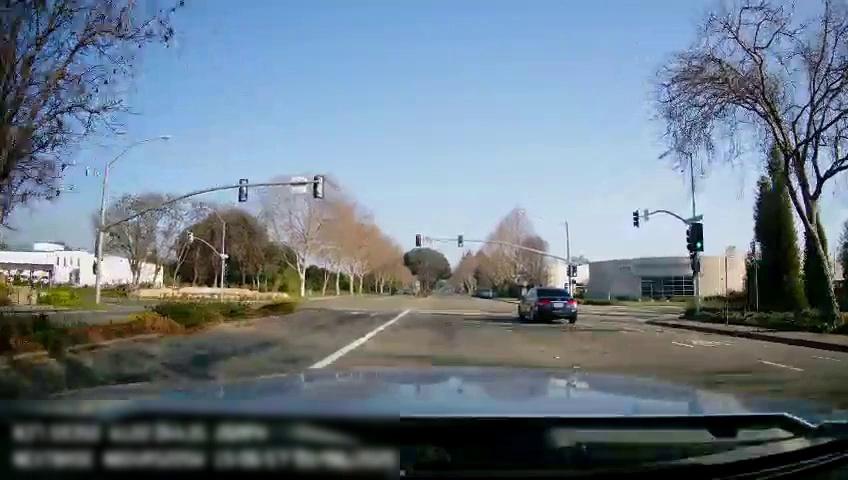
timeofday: Day
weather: Sunny
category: Drivable Space
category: Drivable Space
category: Vehicles | SUV
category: Vehicles | Car
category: Lanes | Current Lane
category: Lanes | Current Lane
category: Traffic | Lights
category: Traffic | Lights
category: Traffic | Lights
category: Traffic | Lights
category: Traffic | Signs
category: Traffic | Lights
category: Traffic | Lights
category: Traffic | Lights
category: Traffic | Lights
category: Traffic | Lights
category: Traffic | Lights
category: Traffic | Lights